Question:
'''
- (void)viewDidLoad
{
NSURL *url=[[NSURL alloc]initWithString:@"http://avweatherforecasts.com/services/iphoneservice.php"];
DaTa=[[NSData alloc]initWithContentsOfURL:url];
NSLog(@"data----%@",DaTa);
Xmlpaeser=[[NSXMLParser alloc]initWithData:DaTa];
Xmlpaeser.delegate=self;
[Xmlpaeser parse];
[Xmlpaeser release];
[super viewDidLoad];
// Do any additional setup after loading the view, typically from a nib.
}
- (void)parserDidStartDocument:(NSXMLParser *)parser{
array=[[NSMutableArray alloc]init];
strcontent=nil;
}
- (void)parser:(NSXMLParser *)parser didStartElement:(NSString *)elementName namespaceURI:(NSString *)namespaceURI qualifiedName:(NSString *)qName attributes:(NSDictionary *)attributeDict{
if ([elementName isEqualToString:@"start"])
{
Dict=[[NSMutableDictionary alloc]init];
}
}
- (void)parser:(NSXMLParser *)parser foundCharacters:(NSString *)string{
strcontent=[NSString stringWithFormat:@"%@",string];
NSLog(@"Strcontent----%@",strcontent);
}
- (void)parser:(NSXMLParser *)parser didEndElement:(NSString *)elementName namespaceURI:(NSString *)namespaceURI qualifiedName:(NSString *)qName{
if ([elementName isEqualToString:@"city"]){
[Dict setObject:strcontent forKey:elementName];
}
if ([elementName isEqualToString:@"min"]){
[Dict setObject:strcontent forKey:elementName];
}
if ([elementName isEqualToString:@"max"]){
[Dict setObject:strcontent forKey:elementName];
}
if ( [elementName isEqualToString:@"forecast"]
) {
[Dict setObject:strcontent forKey:elementName];
NSLog(@"dict--%@",[Dict description]);
}
else if([elementName isEqualToString:@"start"]){
[array addObject:Dict];
[Dict release];
}
}
- (void)parserDidEndDocument:(NSXMLParser *)parser{
NSLog(@"array--%@",[array description]);
}
- (NSInteger)tableView:(UITableView *)tableView numberOfRowsInSection:(NSInteger)section{
return [array count];
}
- (UITableViewCell *)tableView:(UITableView *)tableView cellForRowAtIndexPath:(NSIndexPath *)indexPath{
static NSString *identifier=@"cell";
custome_cell *Cell=(custome_cell *)[tableView dequeueReusableCellWithIdentifier:identifier];
if (Cell==nil) {
NSArray *nib = [[NSBundle mainBundle] loadNibNamed:@"custome_cell" owner:self options:nil];
Cell = [nib objectAtIndex:indexPath.row];
}
Cell.city.text=[[array objectAtIndex:indexPath.row] objectForKey:@"city"];
Cell.min.text=[[array objectAtIndex:indexPath.row] objectForKey:@"min"];
Cell.max.text=[[array objectAtIndex:indexPath.row] objectForKey:@"max"];
Cell.forecast.text =[[array objectAtIndex:indexPath.row] objectForKey:@"forecast"];
return Cell;
}
- (CGFloat)tableView:(UITableView *)tableView heightForRowAtIndexPath:(NSIndexPath *)indexPath{
return 80;
}
'''
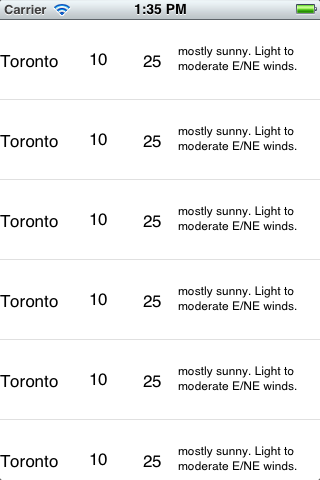
Answer: Try this...May be it will help you...
'''
- (NSInteger)numberOfSectionsInTableView:(UITableView *)tableView
{
return 1;
}
- (NSInteger)tableView:(UITableView *)tableView numberOfRowsInSection:(NSInteger)section
{
return [CommentsGetArray count];
}
- (UITableViewCell *)tableView:(UITableView *)tableView cellForRowAtIndexPath:(NSIndexPath *)indexPath
{
static NSString *CellIdentifier = @"Cell";
UITableViewCell *cell = [tableView dequeueReusableCellWithIdentifier:CellIdentifier];
if (cell == nil)
{
cell = [[UITableViewCell alloc] initWithStyle:UITableViewCellStyleSubtitle reuseIdentifier:CellIdentifier] ;
//[cell setAccessoryType:UITableViewCellAccessoryDisclosureIndicator];
cell.selectionStyle = UITableViewCellSelectionStyleNone;
commentsTextView = [[UITextView alloc]initWithFrame:CGRectMake(90, 4, 190, 50)];
commentsTextView.delegate = self;
commentsTextView.tag = 101;
commentsTextView.textAlignment = UITextAlignmentLeft;
[commentsTextView setScrollEnabled:YES];
commentsTextView.backgroundColor =[UIColor clearColor];
commentsTextView.font = [UIFont fontWithName:@"Arial" size:12.0];
commentsTextView.textColor =[UIColor blackColor];
commentsTextView.editable = NO;
[cell addSubview:commentsTextView];
}
commentsTextView = (UITextView *)[cell viewWithTag:101];
commentsTextView.text = [[CommentsGetArray objectAtIndex:indexPath.row]objectForKey:@"comment"];
return cell;
}
- (CGFloat) tableView:(UITableView *)tableView heightForRowAtIndexPath:(NSIndexPath *)indexPath
{
return 70;
}
'''
you can use as a label instead of uitextView and you can create more text views or label to show your data but remember change their frames.